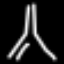
Label: The Eiffel Tower